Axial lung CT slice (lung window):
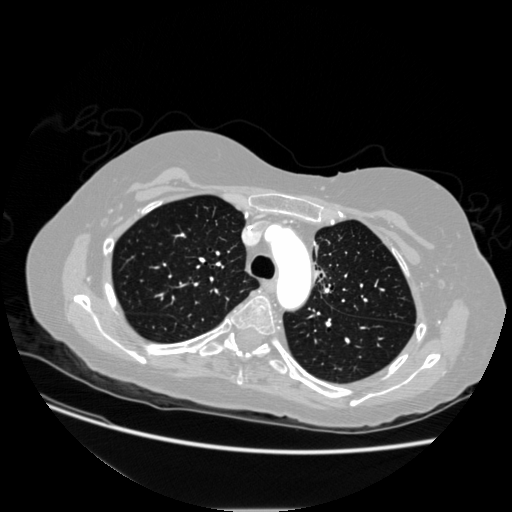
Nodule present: no